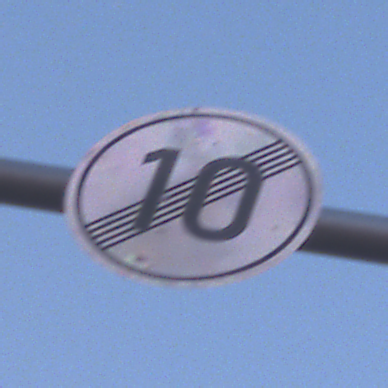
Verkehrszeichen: EndeGeschwindigkeit10
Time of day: SunriseSunset
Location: Outdoor (Nature)
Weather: Clear
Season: NotSpecified
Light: Natural